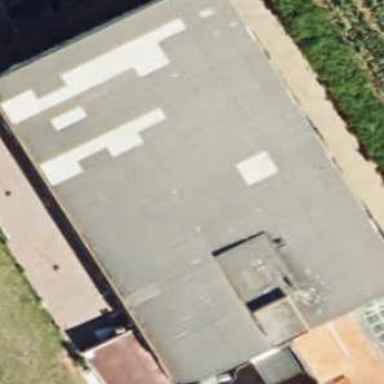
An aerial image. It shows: Part of building.